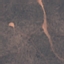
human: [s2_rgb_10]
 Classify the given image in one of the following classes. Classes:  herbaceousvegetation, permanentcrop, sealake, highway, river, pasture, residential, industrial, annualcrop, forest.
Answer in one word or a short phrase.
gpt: HerbaceousVegetation